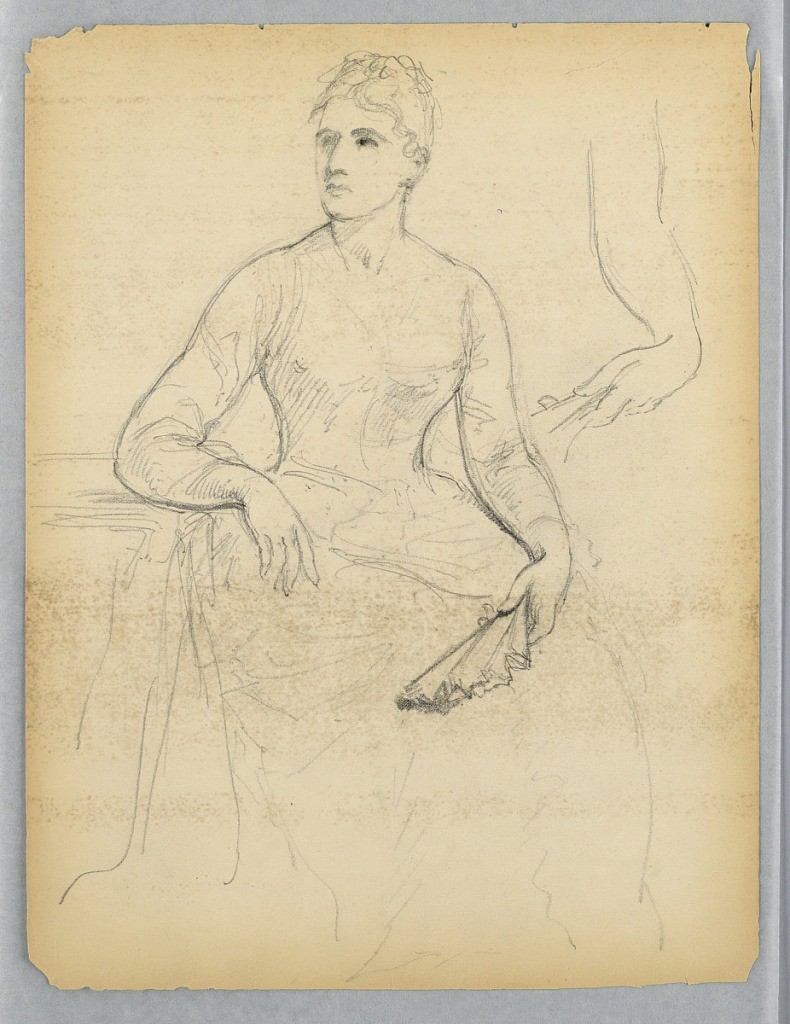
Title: Sketch for a Portrait of a Seated Woman
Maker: Daniel Huntington, American, 1816–1906
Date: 1879
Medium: Graphite on paper
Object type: Drawing
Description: Woman seated facing frontally, with her right arm resting on a table and a fan in her left hand. She looks toward the left. The left arm repeated, upper right.